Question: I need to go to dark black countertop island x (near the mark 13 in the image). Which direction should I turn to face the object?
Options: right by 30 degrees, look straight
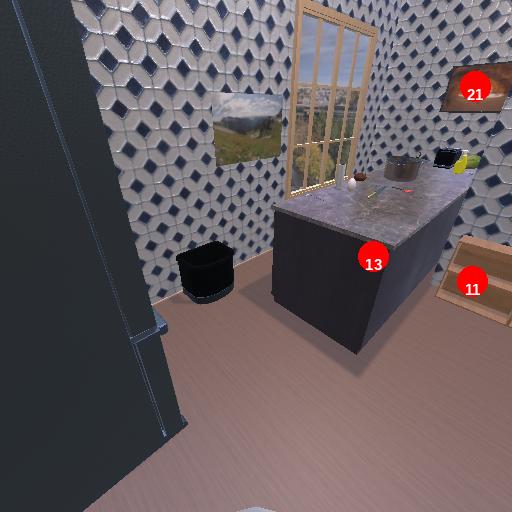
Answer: right by 30 degrees